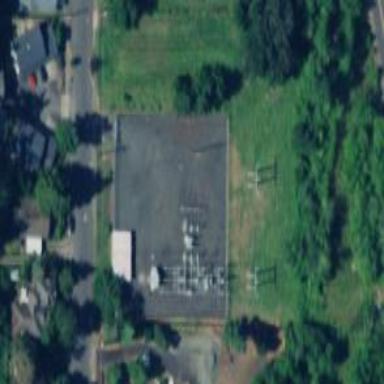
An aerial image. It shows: Distribution-level power substation.